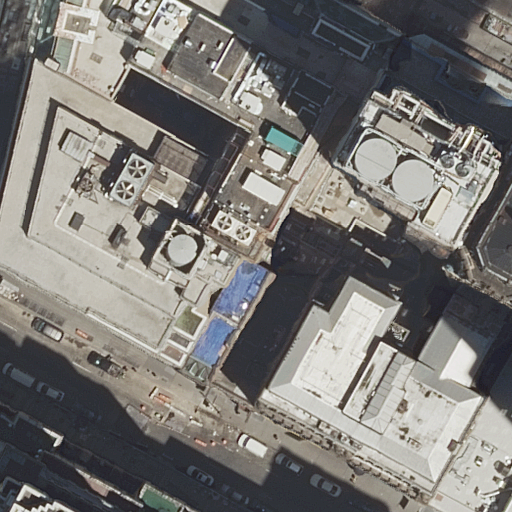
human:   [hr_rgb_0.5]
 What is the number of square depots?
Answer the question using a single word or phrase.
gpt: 0

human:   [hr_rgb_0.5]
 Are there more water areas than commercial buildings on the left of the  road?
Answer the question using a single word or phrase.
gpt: no

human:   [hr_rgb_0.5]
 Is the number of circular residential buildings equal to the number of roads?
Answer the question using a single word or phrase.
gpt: no

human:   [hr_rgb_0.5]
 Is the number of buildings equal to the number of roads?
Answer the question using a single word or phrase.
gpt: no

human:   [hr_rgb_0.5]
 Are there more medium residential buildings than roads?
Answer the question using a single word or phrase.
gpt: yes

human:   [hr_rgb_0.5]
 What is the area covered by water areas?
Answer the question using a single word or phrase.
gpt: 0m2

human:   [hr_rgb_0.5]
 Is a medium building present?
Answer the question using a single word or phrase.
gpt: yes

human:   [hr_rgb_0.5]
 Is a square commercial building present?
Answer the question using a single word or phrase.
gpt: no

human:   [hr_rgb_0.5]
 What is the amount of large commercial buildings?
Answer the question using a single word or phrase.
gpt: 0

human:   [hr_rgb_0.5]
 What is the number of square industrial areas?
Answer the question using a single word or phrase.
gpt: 0

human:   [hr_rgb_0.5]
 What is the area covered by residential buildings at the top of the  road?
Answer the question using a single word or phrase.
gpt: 912m2

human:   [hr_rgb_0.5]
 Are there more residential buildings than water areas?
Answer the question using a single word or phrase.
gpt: yes

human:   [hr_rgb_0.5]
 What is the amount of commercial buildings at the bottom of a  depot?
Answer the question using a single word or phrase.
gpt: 0

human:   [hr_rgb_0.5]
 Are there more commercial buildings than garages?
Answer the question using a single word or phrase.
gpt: yes

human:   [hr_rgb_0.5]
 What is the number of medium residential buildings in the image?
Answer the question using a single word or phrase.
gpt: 3

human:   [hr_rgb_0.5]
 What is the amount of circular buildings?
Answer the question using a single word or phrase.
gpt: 0

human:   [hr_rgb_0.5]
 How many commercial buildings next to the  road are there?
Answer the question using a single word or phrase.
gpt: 1

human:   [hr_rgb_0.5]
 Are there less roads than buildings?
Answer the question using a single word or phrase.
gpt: yes

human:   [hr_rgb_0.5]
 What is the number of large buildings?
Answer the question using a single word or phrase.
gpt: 2

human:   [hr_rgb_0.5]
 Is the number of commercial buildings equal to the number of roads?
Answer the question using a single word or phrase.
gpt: yes

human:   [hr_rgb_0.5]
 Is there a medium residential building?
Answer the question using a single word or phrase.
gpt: yes

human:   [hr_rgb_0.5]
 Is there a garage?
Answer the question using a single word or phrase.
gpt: no

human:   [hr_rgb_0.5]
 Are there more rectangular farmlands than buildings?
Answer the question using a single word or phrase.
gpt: no

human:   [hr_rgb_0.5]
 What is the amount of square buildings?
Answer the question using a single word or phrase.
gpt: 0

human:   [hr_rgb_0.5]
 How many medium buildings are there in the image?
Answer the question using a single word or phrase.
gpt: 3

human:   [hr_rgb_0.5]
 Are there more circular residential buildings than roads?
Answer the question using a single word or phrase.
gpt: no

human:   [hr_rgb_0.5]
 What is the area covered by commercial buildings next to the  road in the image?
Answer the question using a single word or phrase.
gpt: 12m2

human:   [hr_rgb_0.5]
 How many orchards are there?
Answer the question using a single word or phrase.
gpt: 0

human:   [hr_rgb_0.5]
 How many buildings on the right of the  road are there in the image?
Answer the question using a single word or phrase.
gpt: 4

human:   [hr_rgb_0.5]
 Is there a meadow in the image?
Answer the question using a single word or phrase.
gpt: no

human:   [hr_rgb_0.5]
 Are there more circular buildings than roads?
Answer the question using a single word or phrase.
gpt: no

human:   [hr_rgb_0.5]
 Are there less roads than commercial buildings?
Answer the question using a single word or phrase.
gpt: no

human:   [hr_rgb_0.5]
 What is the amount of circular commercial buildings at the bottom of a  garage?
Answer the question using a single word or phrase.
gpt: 0

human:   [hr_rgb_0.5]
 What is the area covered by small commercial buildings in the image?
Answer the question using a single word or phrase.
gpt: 12m2

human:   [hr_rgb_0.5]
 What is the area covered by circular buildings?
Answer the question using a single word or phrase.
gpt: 0m2

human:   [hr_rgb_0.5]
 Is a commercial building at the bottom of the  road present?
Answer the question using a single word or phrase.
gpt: no